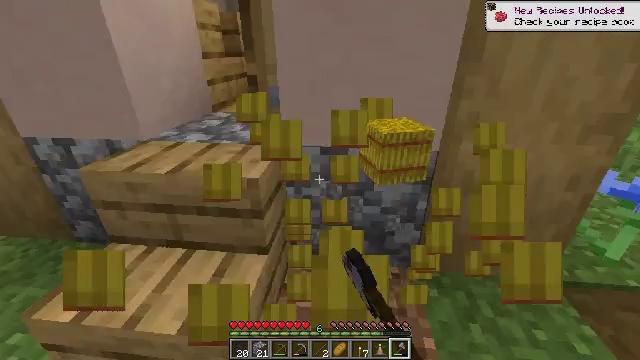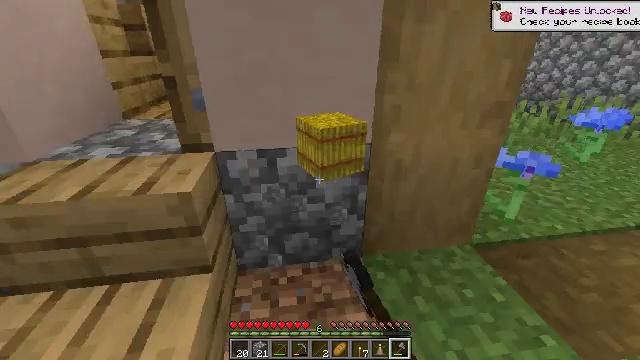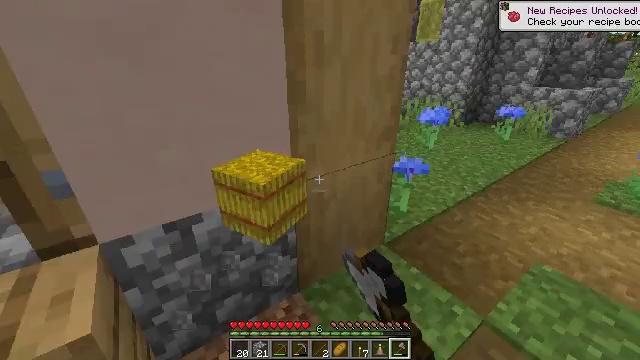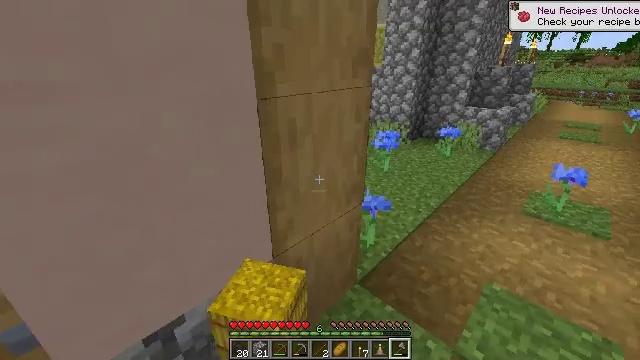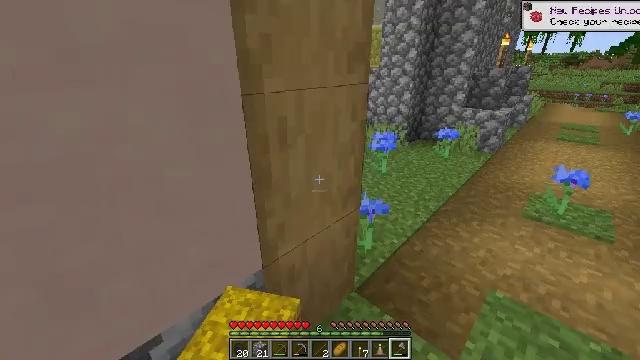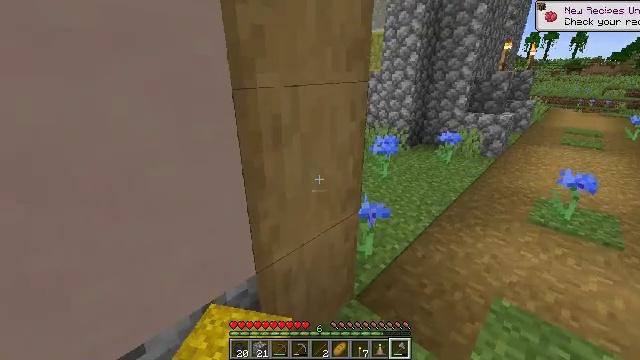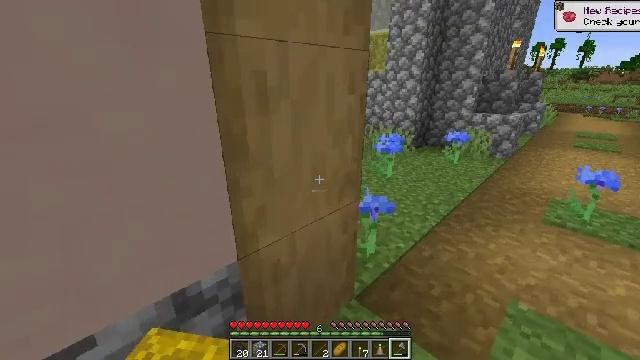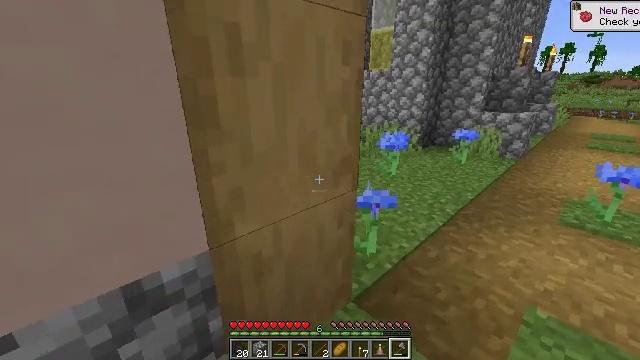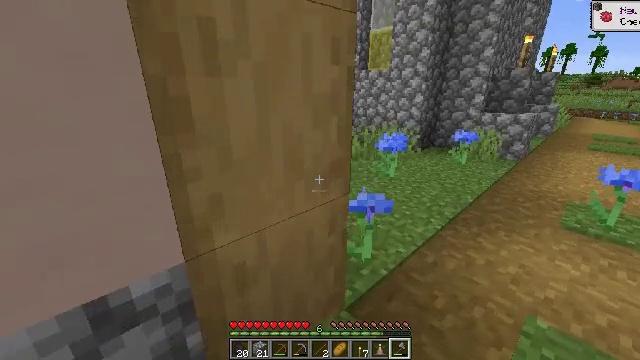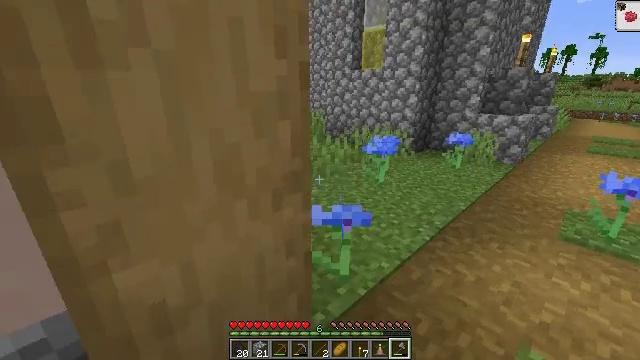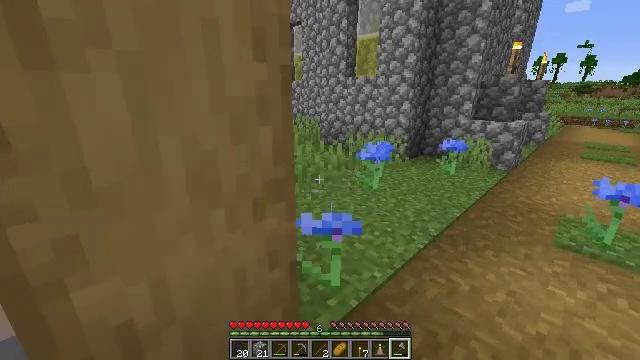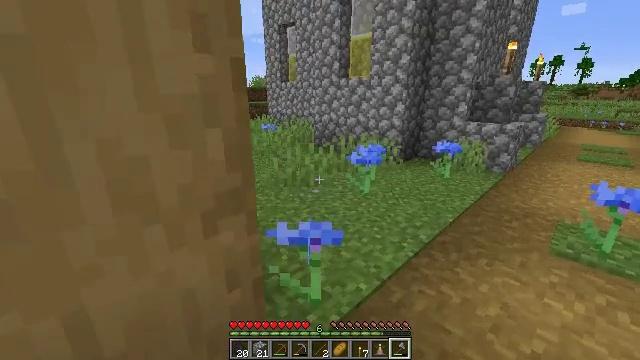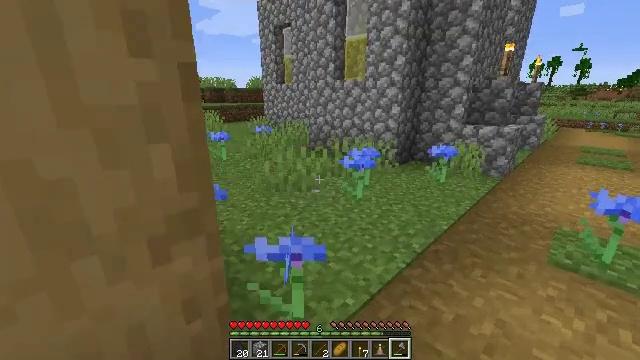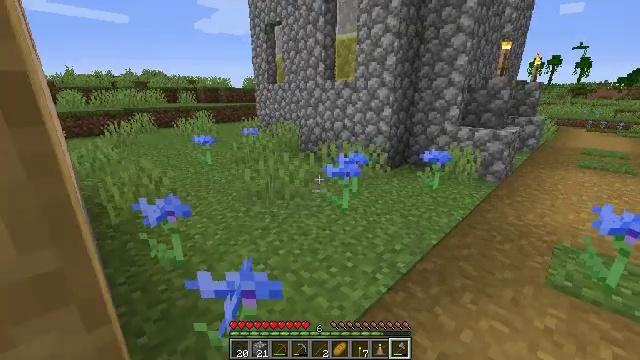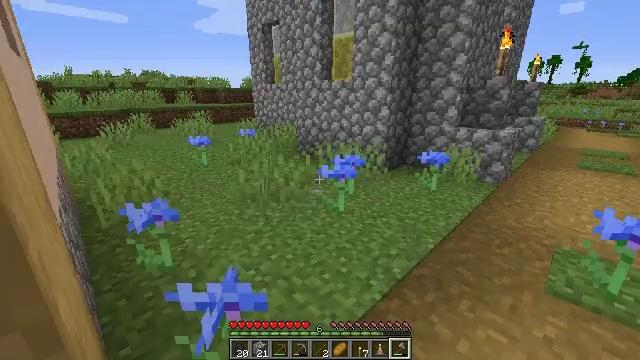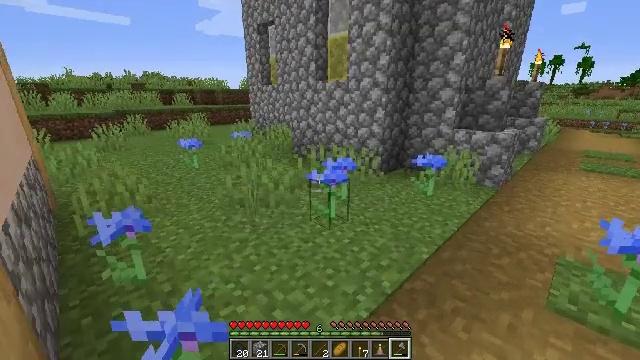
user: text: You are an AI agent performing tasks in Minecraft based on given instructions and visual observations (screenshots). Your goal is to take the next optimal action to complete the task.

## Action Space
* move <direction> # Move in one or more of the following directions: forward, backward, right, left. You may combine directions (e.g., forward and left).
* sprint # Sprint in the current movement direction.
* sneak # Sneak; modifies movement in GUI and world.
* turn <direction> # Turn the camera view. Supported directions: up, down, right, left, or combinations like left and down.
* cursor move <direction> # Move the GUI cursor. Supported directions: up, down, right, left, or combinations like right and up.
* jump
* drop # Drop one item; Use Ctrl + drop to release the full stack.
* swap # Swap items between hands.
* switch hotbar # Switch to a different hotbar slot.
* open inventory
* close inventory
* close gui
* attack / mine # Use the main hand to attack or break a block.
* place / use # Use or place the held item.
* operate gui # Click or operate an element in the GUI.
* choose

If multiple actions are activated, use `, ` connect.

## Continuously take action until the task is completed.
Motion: motion action
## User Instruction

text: Mine the barrel to retrieve its items.
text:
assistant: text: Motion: move forward and move left, turn right, attack / mine
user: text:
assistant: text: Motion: move forward and move left, turn right
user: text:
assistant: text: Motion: move forward and move right, turn right and up
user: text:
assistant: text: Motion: move forward and move right
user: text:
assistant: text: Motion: move forward and move right, turn up
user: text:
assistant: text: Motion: move forward and move right, turn left and up
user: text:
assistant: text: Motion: move forward and move right, turn left and up
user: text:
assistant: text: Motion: move forward and move right
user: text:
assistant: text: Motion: move forward and move right
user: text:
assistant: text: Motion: move forward and move right, turn up
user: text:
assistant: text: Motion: move forward and move right
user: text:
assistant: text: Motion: move forward and move right
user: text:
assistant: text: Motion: move forward and move right
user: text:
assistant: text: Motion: move forward and move right
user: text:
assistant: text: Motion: move forward and move right
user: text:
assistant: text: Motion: move forward and move right
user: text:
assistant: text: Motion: move forward and move right, turn right and up
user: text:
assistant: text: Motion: move forward and move right, turn right and up
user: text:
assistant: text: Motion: move forward and move right, turn right and up
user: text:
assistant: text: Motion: move forward and move right, turn right and up
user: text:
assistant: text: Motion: move right, turn right and up
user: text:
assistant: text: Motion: move forward
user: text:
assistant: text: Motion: move forward
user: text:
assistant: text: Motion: move forward
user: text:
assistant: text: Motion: turn right
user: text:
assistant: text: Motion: no_op
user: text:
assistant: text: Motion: move forward
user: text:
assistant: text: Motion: move forward
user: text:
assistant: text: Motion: move forward
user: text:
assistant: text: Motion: move forward